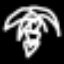
Label: palm tree